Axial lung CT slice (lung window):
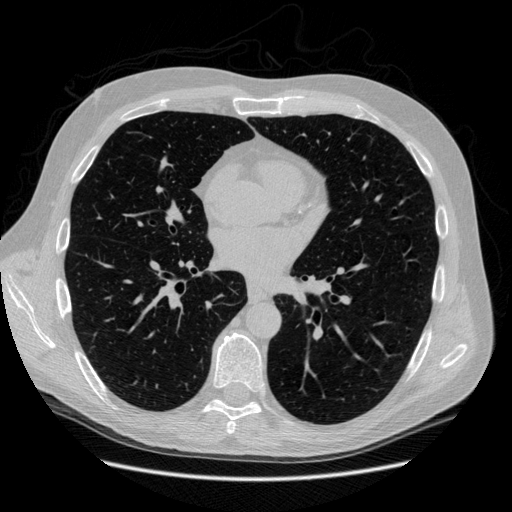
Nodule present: no